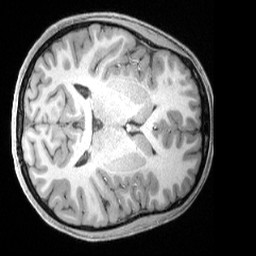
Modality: T1w
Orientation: axial
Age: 20
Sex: female
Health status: healthy
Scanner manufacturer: siemens
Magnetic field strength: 3 T
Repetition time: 2.4 s
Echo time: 0.00222 s